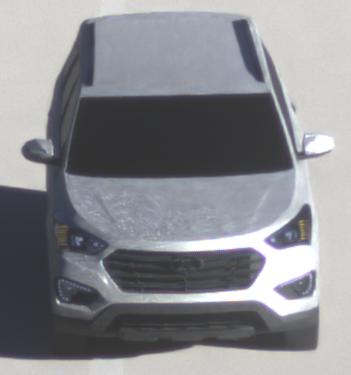
Make: Hyundai
Model: Santa Fe 2.4 GDI
Detailed model: Santa Fe (DM)
Model produced from: 2017/08
Model produced until: 2018/01
Doors: 5
Color: white
Road condition: dry road
Daytime: sunrise or sunset
Contrast: medium contrast